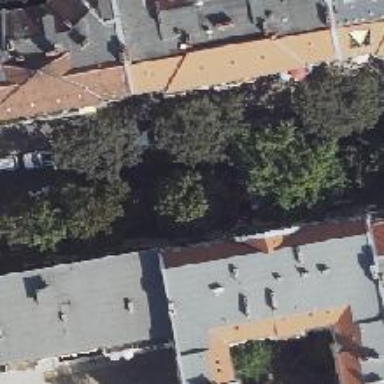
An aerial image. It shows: Urban tree with broadleaved deciduous leaves.